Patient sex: M
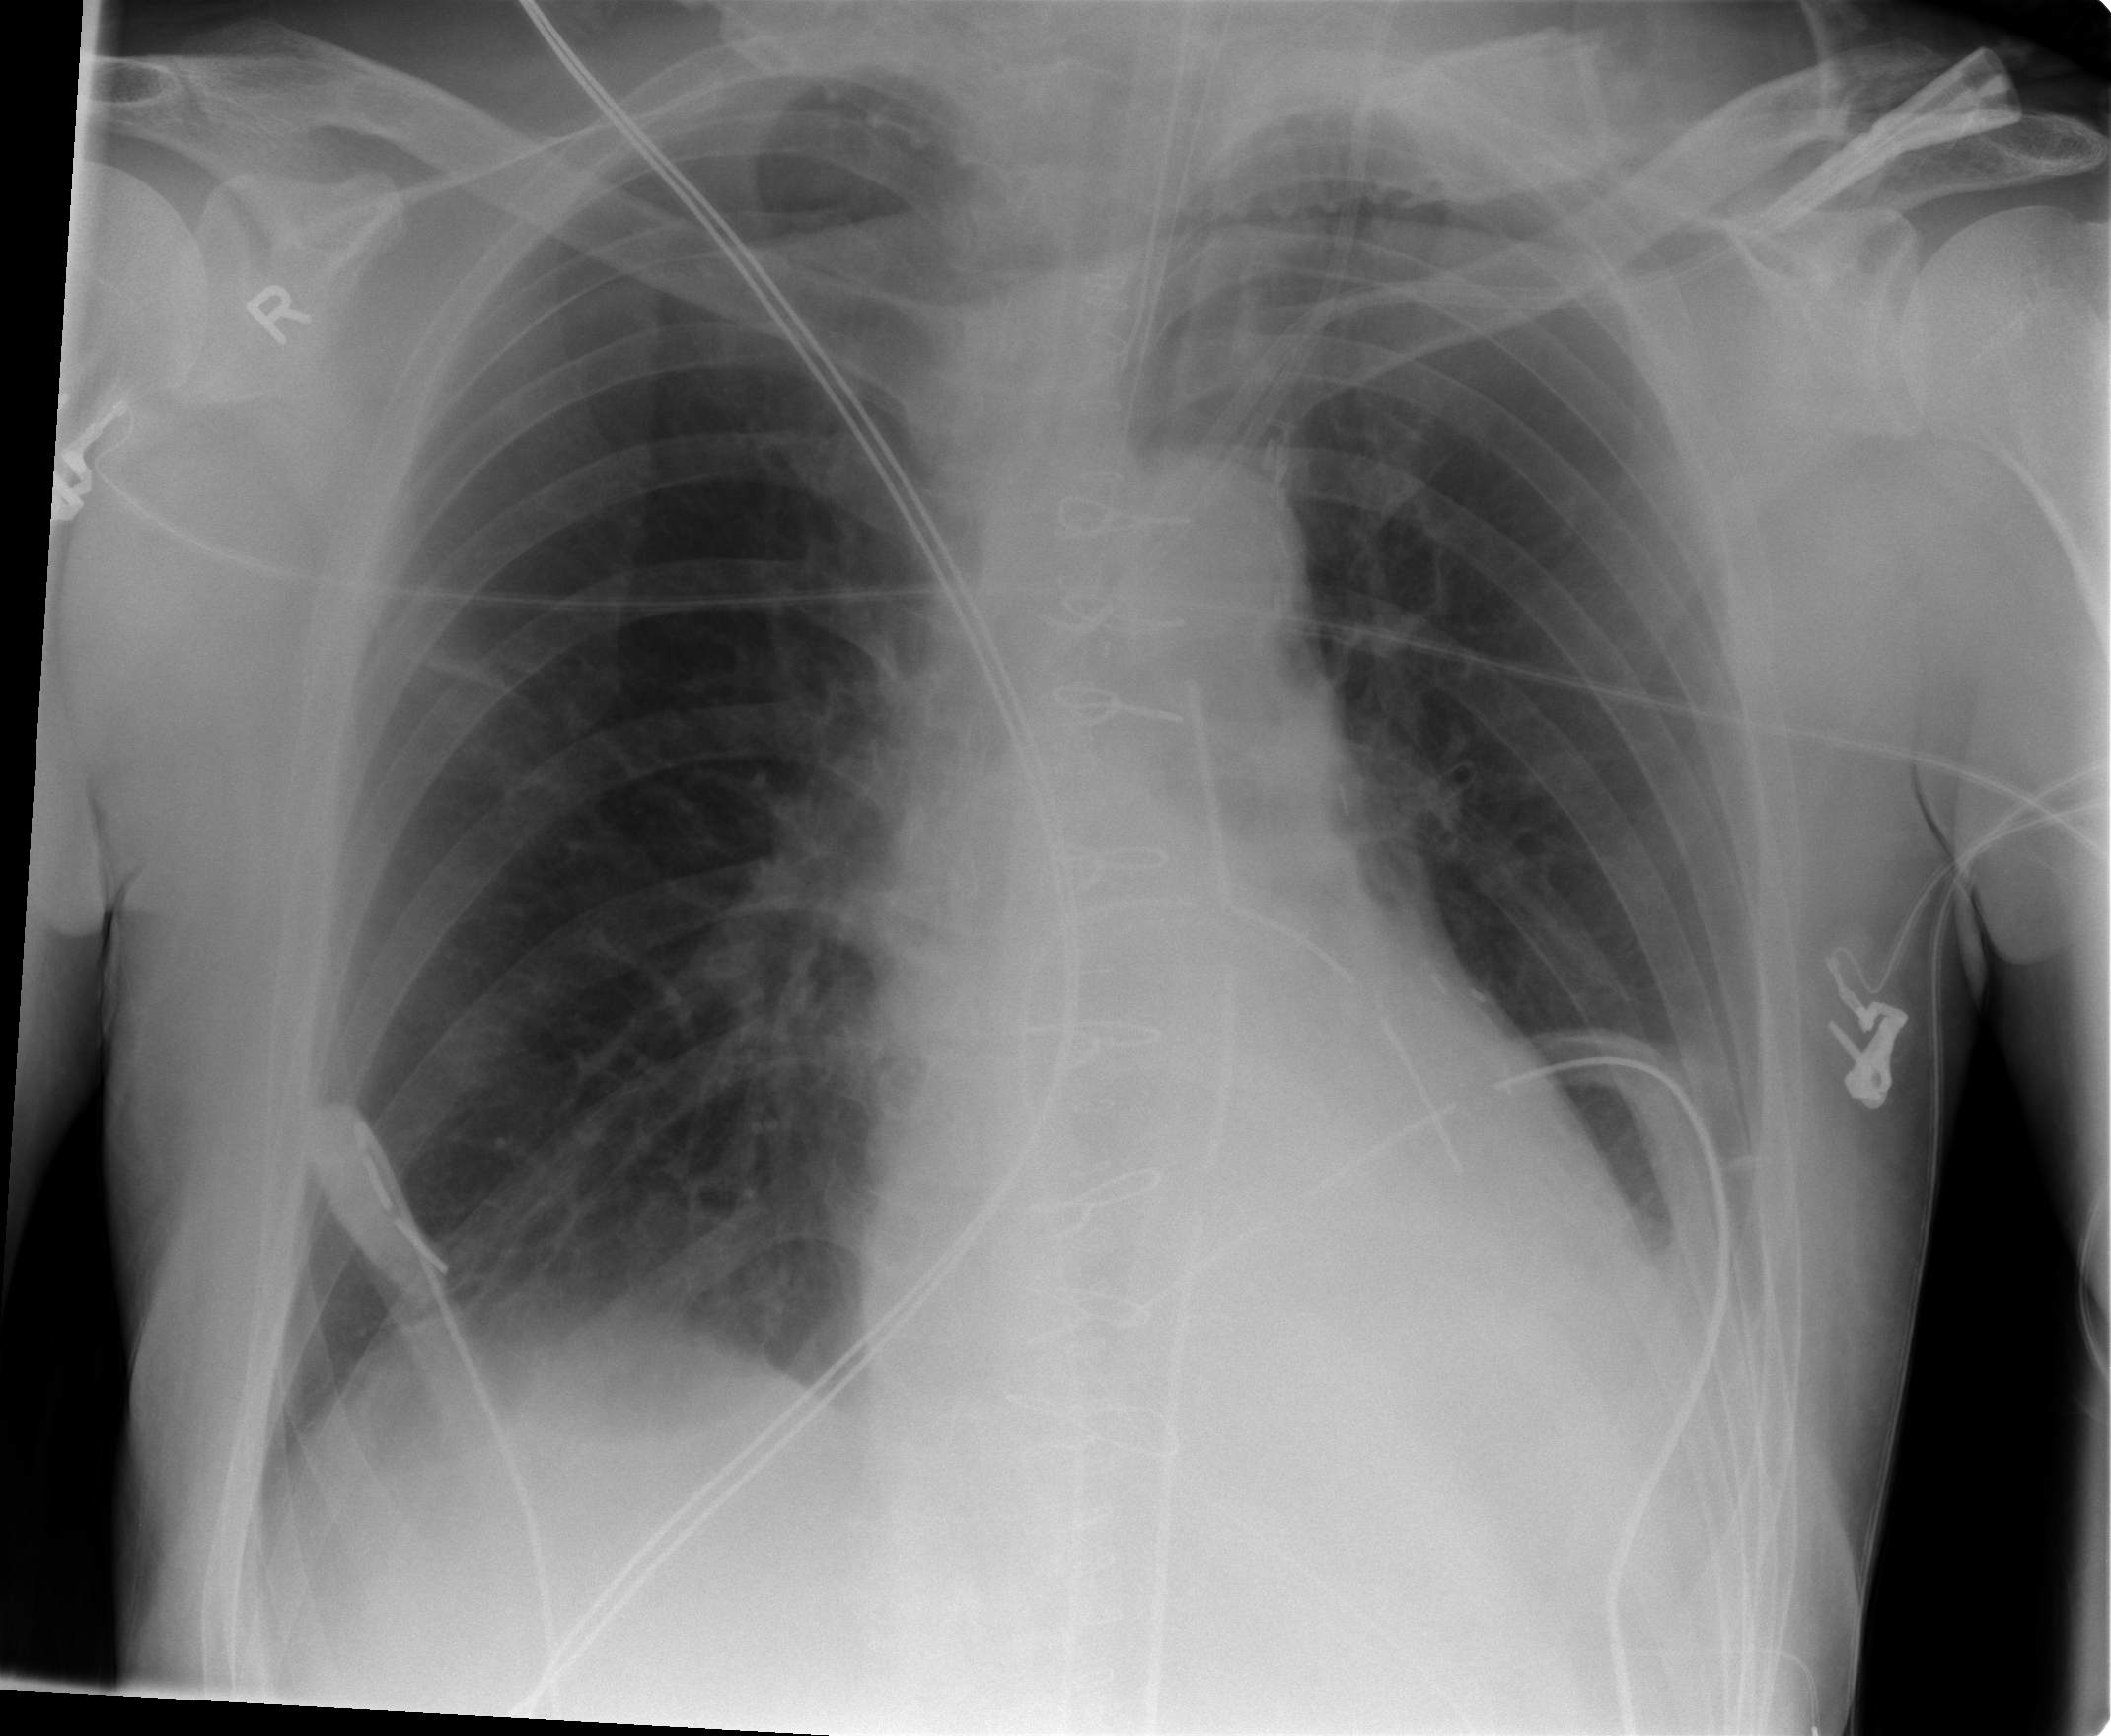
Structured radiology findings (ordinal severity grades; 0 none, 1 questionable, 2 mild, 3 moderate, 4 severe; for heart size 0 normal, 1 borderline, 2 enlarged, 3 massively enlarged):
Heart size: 0
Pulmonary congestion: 0
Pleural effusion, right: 0
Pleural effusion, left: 0
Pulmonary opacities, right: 0
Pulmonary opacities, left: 0
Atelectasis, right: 0
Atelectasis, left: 2